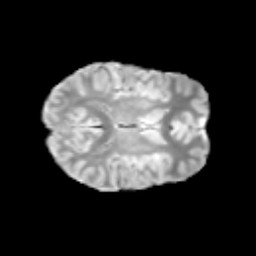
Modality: T2w
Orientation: axial
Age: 10
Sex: female
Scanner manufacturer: siemens
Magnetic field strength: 3 T
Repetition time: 3.8 s
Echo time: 0.07 s